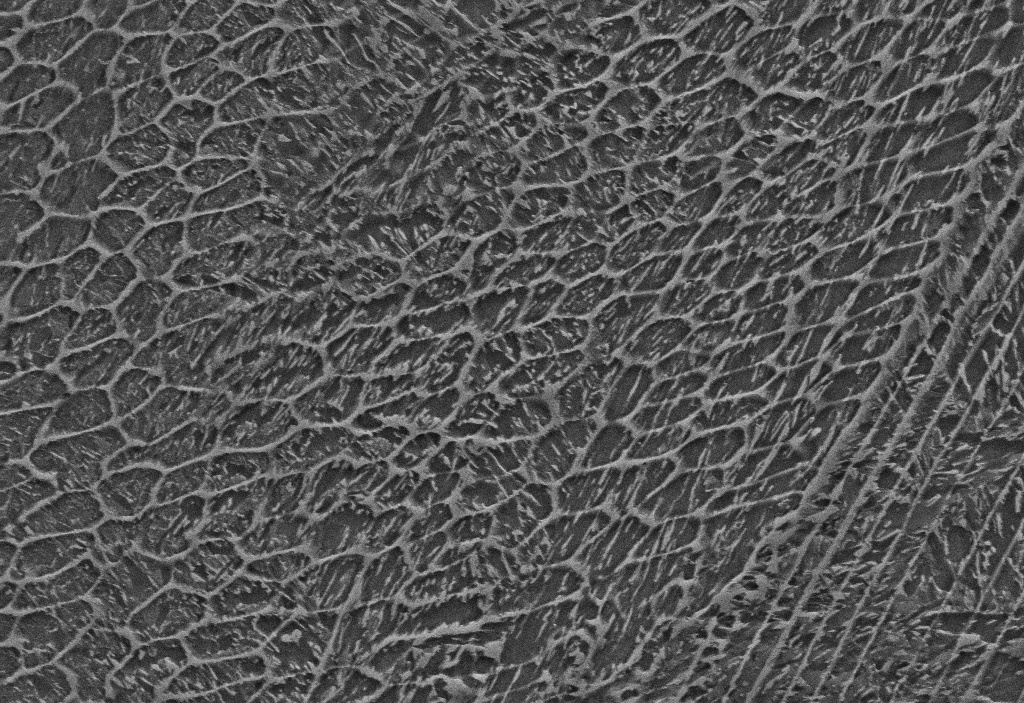
SEM micrograph, magnification: 10000x, scale bar: 2 µm
Phase areas (pixels) — Matrix: 318828; Austenite: 401044; Martensite/Austenite: 0; Precipitate: 0; Defect: 0; total: 719872